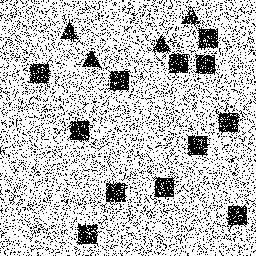
Squares: 12
Triangles: 4
Stars: 0
Total shapes: 16